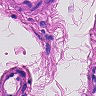
Metastatic tissue present: no